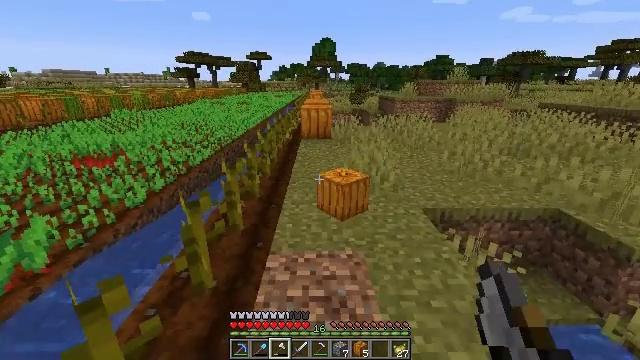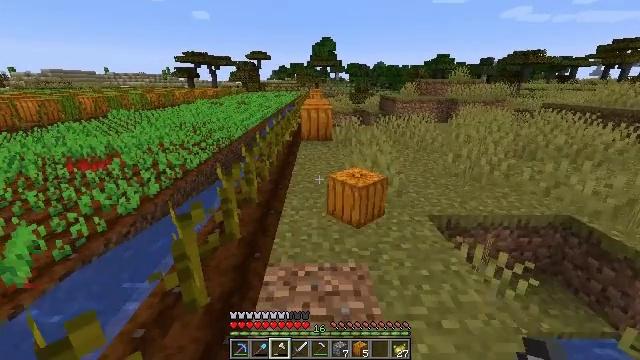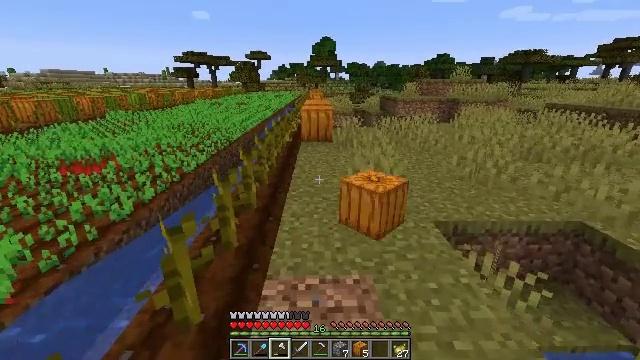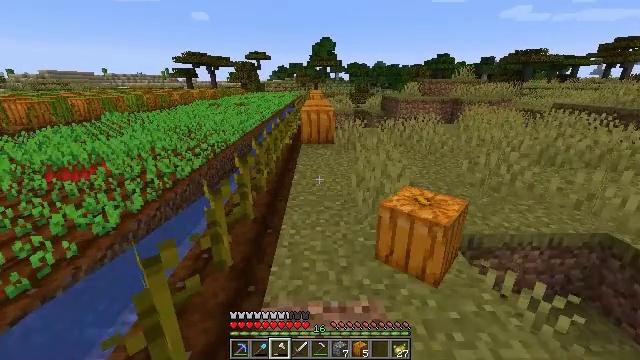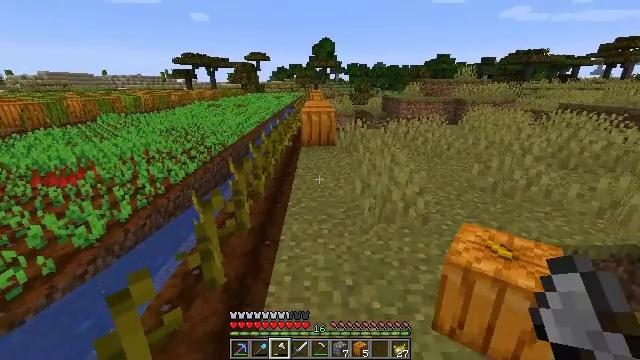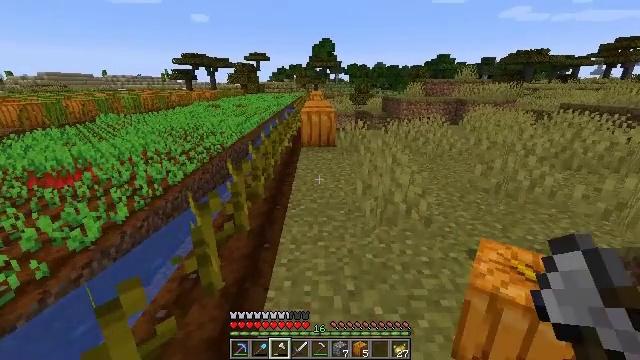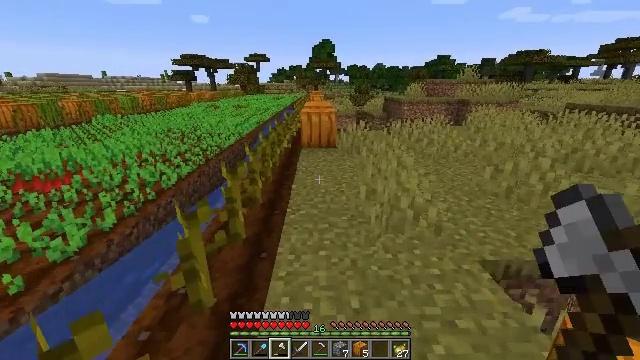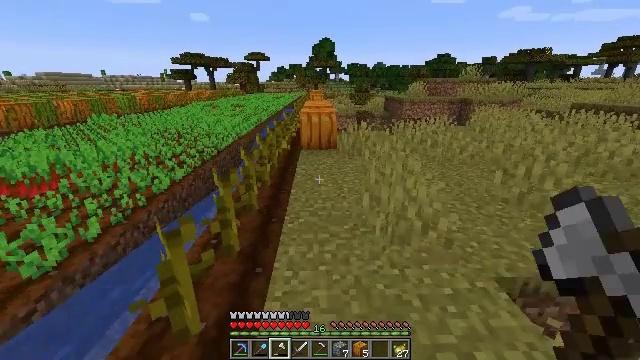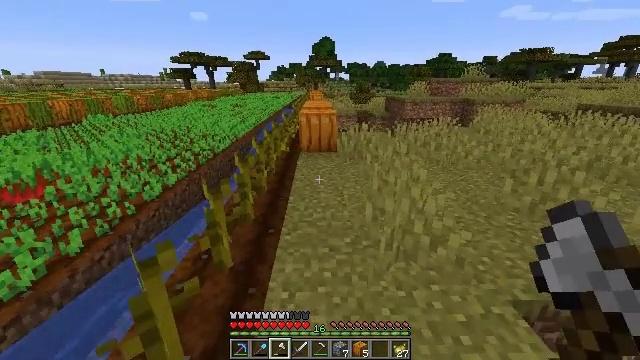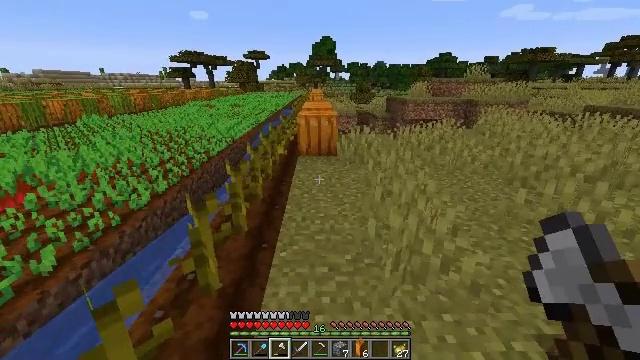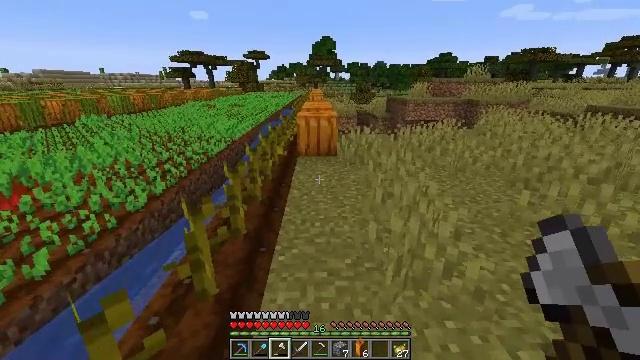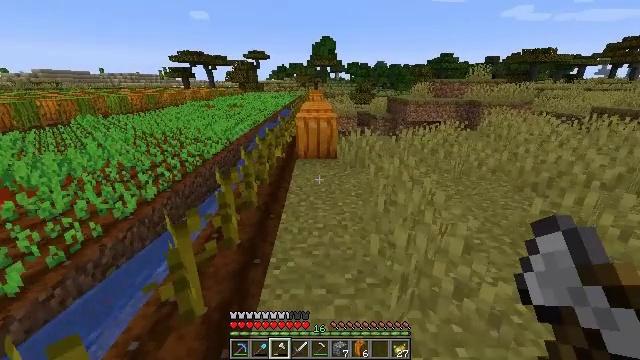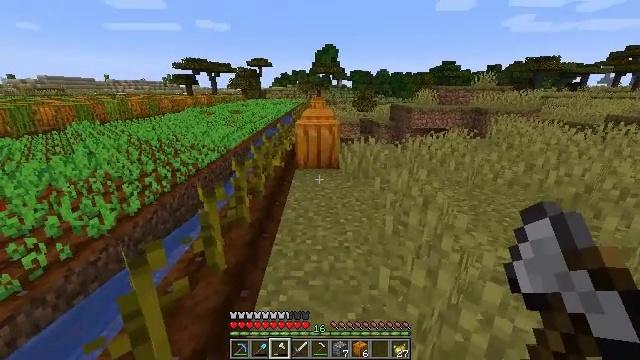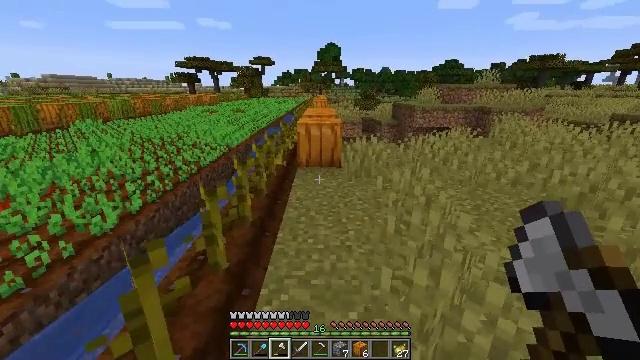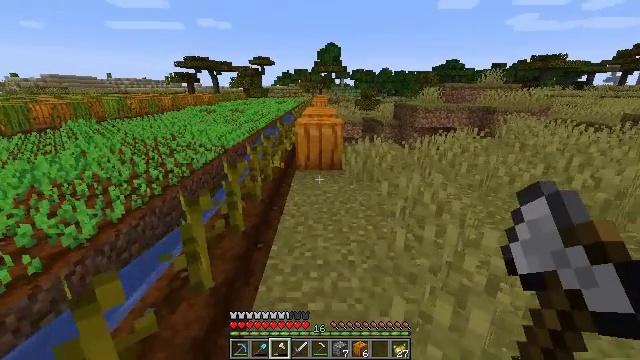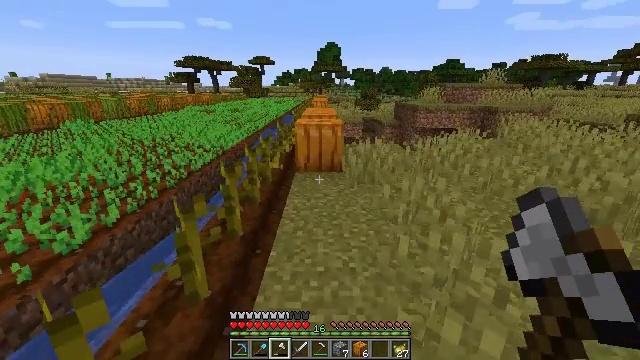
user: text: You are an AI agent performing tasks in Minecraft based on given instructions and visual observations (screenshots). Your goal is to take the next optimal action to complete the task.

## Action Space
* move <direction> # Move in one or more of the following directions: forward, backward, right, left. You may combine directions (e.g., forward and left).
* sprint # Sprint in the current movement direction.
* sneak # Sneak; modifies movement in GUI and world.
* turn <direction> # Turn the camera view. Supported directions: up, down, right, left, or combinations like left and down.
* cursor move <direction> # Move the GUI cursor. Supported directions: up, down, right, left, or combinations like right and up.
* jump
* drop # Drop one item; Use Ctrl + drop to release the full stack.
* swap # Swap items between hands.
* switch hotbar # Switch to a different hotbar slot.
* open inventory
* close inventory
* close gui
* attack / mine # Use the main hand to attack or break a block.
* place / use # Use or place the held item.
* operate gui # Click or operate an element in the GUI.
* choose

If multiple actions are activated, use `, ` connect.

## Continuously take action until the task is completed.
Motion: motion action
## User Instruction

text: Mine the pumpkin from the ground.
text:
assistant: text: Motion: move forward, attack / mine
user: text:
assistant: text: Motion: move forward, attack / mine
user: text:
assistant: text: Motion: move forward, attack / mine
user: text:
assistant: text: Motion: move forward
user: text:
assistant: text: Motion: move forward
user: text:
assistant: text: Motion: move forward
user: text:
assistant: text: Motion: move forward
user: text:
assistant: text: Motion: move forward
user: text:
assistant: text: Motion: move forward
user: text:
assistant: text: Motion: move forward
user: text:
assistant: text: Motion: move forward
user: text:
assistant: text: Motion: move forward, turn up
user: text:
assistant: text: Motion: move forward
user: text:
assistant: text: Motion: move forward
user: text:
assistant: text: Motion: move forward
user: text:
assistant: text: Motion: move forward
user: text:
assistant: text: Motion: move forward, turn up
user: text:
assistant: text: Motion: move forward
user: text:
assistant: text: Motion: move forward
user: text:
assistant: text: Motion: move forward
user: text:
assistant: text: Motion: move forward
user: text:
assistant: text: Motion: move forward
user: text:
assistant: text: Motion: move forward, attack / mine
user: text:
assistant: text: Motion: move forward, attack / mine
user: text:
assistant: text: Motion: move forward, attack / mine
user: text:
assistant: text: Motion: move forward, attack / mine
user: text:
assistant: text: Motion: move forward, turn down, attack / mine
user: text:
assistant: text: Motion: move forward, attack / mine
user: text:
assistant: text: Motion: move forward, attack / mine
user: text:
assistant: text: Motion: move forward, attack / mine